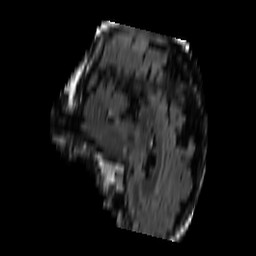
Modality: FLAIR
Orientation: sagittal
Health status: ill
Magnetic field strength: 3 T